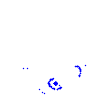
Particle: proton